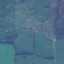
Label: Pasture